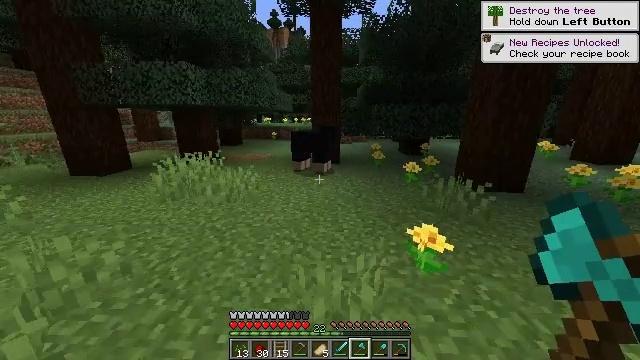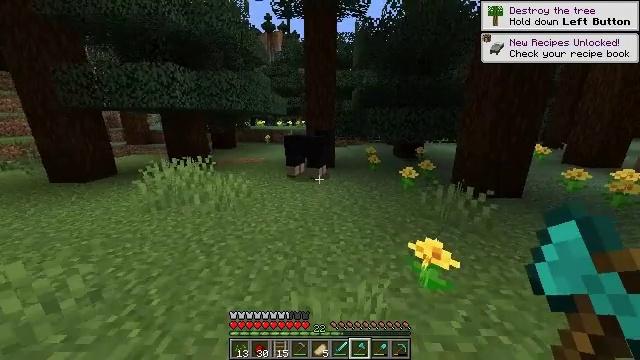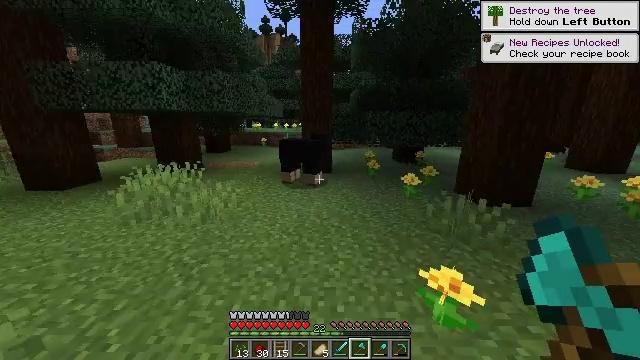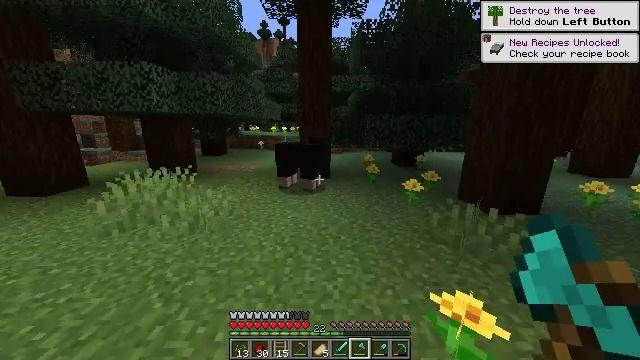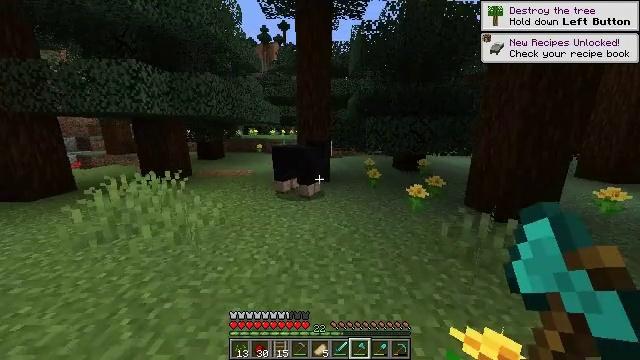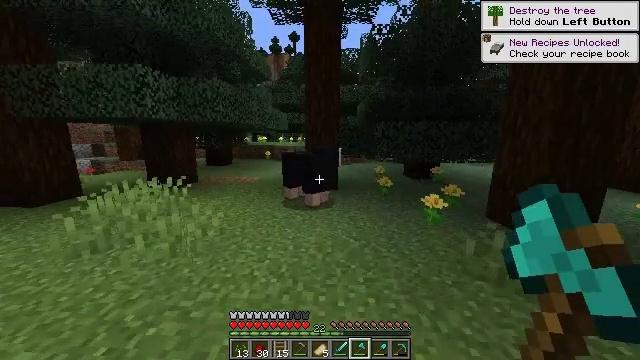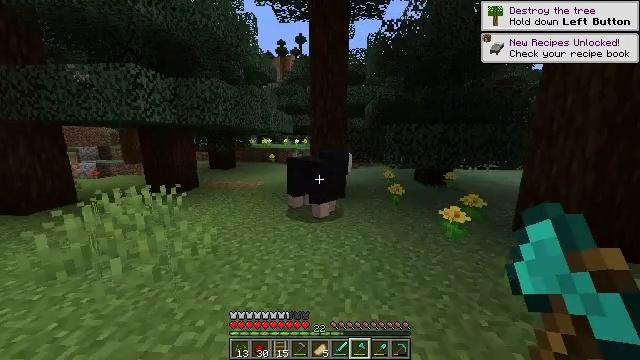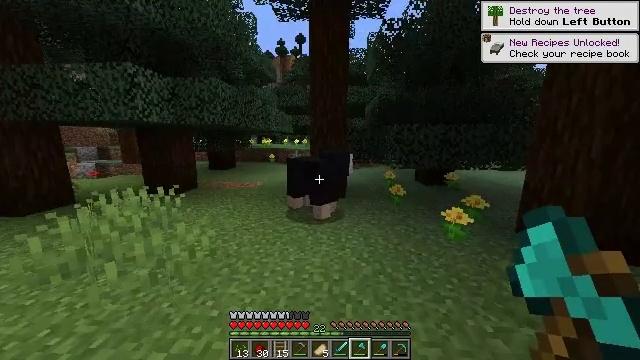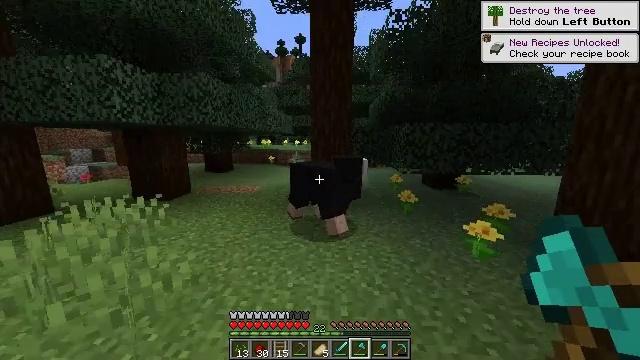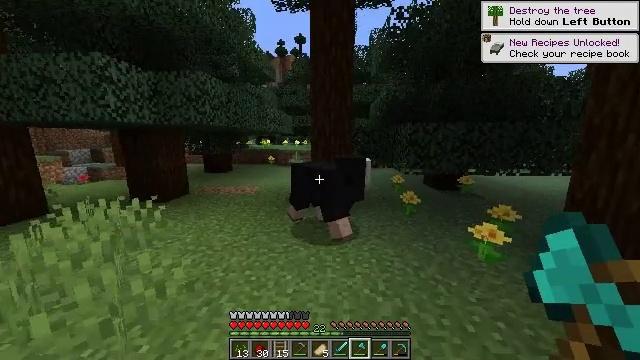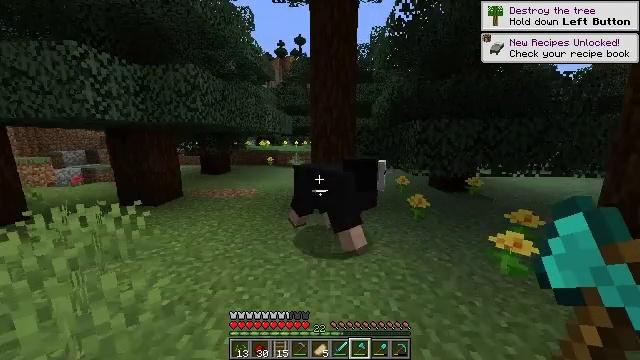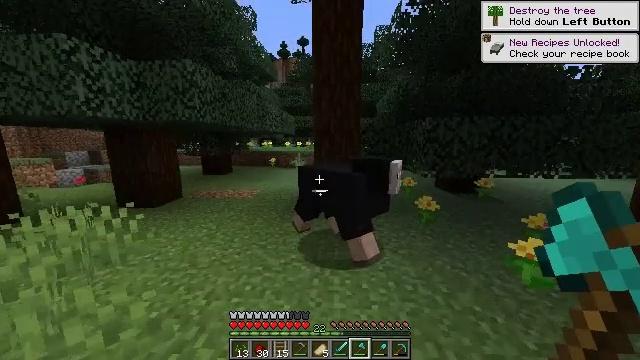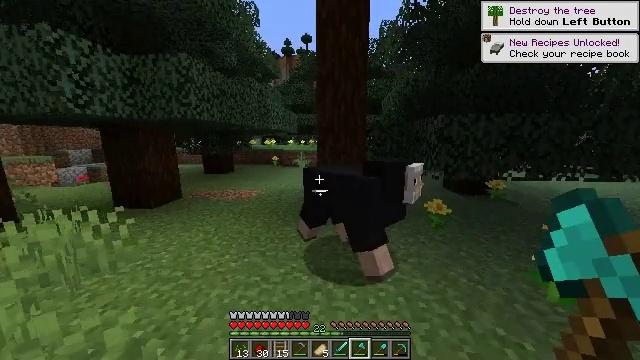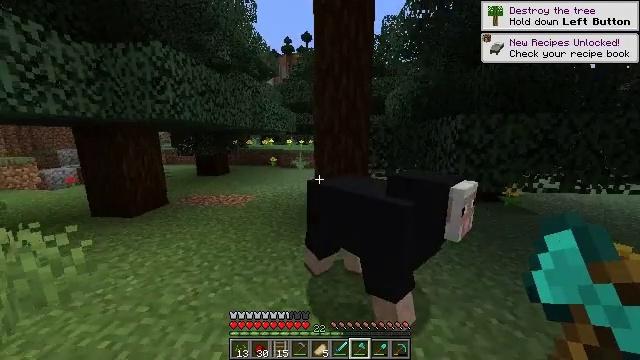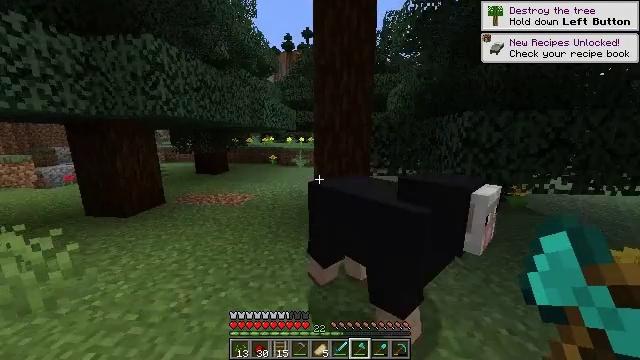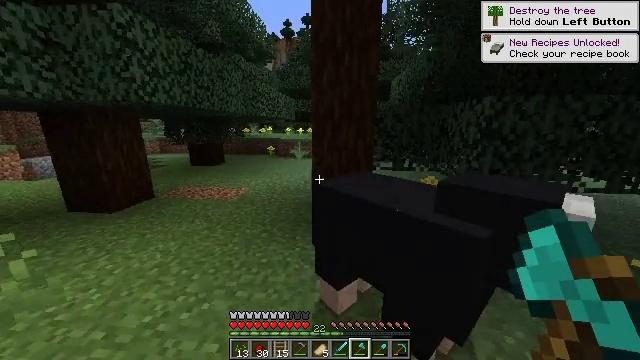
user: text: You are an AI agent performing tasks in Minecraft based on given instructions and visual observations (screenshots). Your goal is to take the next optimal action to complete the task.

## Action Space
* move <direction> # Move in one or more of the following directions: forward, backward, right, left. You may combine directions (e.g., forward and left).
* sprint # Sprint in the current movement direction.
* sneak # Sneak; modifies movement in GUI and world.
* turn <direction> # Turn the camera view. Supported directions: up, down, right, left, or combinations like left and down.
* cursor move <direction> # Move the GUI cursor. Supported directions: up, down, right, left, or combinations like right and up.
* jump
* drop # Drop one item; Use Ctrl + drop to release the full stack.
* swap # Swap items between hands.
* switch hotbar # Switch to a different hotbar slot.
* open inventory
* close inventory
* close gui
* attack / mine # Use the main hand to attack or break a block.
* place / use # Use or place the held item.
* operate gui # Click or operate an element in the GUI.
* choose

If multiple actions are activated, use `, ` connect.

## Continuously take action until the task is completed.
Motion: motion action
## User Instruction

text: Mine the dandelion from the ground.
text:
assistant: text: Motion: move forward, turn right
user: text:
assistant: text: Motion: move forward
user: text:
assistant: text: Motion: move forward
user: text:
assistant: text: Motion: move forward
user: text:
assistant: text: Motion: move forward, turn left and up
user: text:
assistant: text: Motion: move forward, turn left
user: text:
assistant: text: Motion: move forward
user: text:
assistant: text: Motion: move forward
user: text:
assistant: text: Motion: move forward
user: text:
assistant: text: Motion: move forward
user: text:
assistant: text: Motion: move forward
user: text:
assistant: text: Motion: move forward
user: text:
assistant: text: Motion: move forward
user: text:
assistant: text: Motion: move forward
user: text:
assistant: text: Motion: move forward, turn down
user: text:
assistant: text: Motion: move forward, turn down
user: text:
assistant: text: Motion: move forward, turn down
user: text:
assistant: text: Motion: move forward, turn down, attack / mine
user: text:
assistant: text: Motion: move forward, turn right and down, attack / mine
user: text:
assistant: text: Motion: move forward, turn right and down
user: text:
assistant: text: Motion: turn right and down, attack / mine
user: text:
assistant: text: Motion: attack / mine
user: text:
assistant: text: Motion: turn right and down, attack / mine
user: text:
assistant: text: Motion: turn right and down
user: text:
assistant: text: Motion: turn right and up
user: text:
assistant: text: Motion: turn right and up, attack / mine
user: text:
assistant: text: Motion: turn right, attack / mine
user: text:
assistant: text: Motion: attack / mine